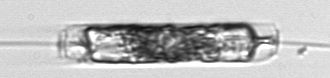
Label: Ditylum_brightwellii